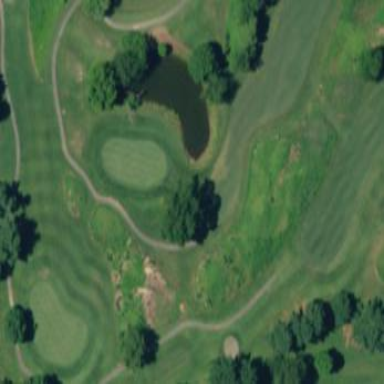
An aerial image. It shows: Rough area in golf course.